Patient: sex M, age 60
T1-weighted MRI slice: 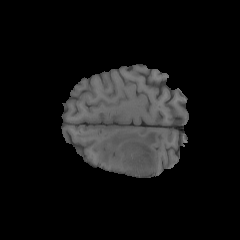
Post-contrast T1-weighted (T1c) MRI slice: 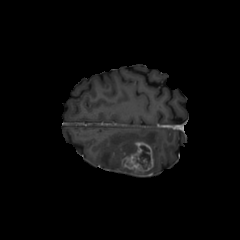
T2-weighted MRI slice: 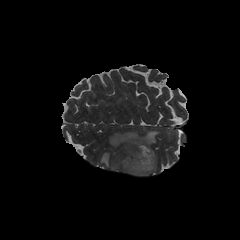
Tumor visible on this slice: yes
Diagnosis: Glioblastoma, IDH-wildtype
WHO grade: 4